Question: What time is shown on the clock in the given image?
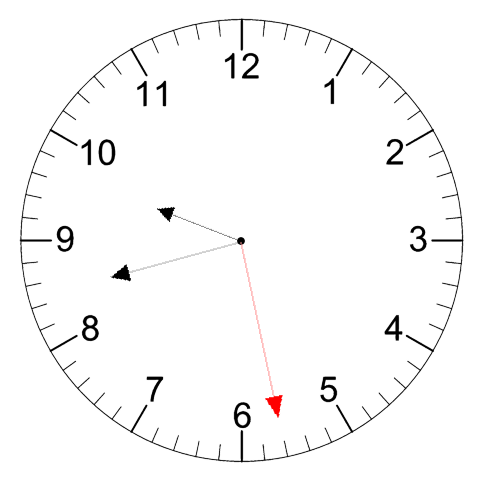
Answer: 09:42:28